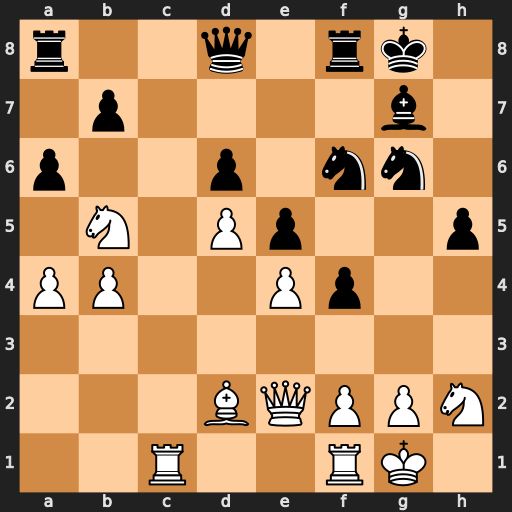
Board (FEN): r2q1rk1/1p4b1/p2p1nn1/1N1Pp2p/PP2Pp2/8/3BQPPN/2R2RK1
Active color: w
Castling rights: -
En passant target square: -
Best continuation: Nc7 Rc8 Ne6